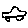
Label: car